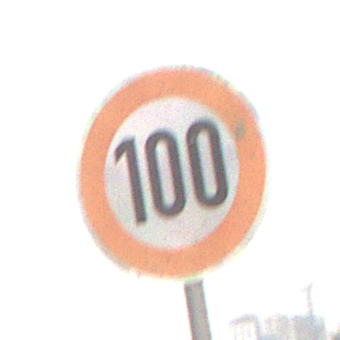
Verkehrszeichen: Geschwindigkeit100
Umgebung: Outdoor, Suburban
Tageszeit: MorningAfternoon
Wetter: Overcast
Licht: Natural
Jahreszeit: NotSpecified
Kontrast: LowContrast